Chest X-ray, AP view. Patient: 72 years old, sex F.
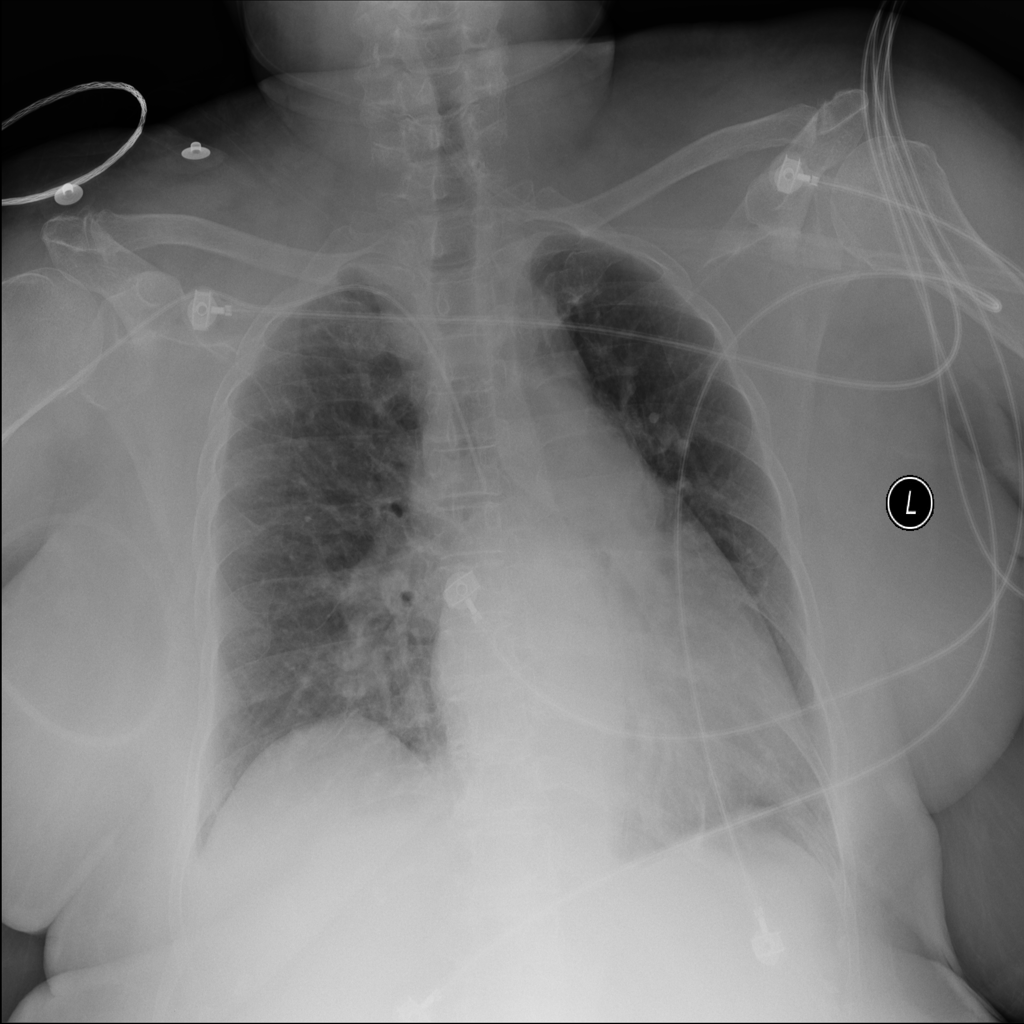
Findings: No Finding